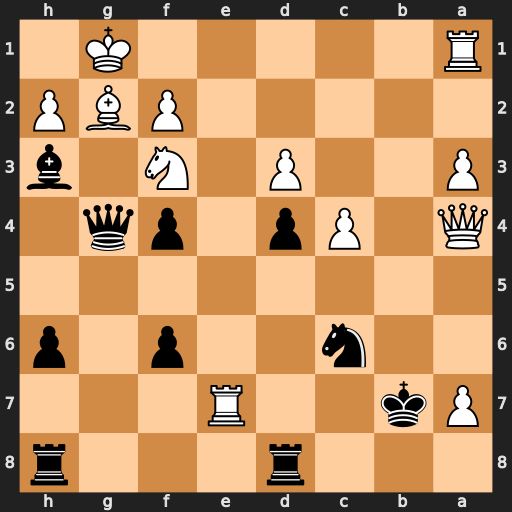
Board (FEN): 3r3r/Pk2R3/2n2p1p/8/Q1Pp1pq1/P2P1N1b/5PBP/R5K1
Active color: b
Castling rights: -
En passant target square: -
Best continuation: Nxe7 a8=Q+ Rxa8 Qb4+ Kc8